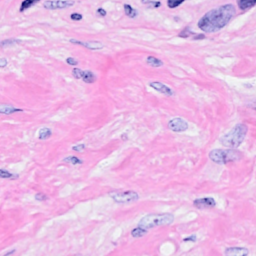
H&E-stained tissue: Breast